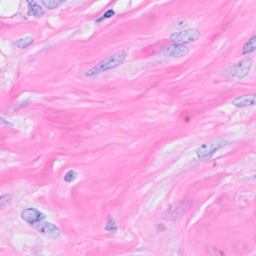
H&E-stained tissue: Breast